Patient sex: F
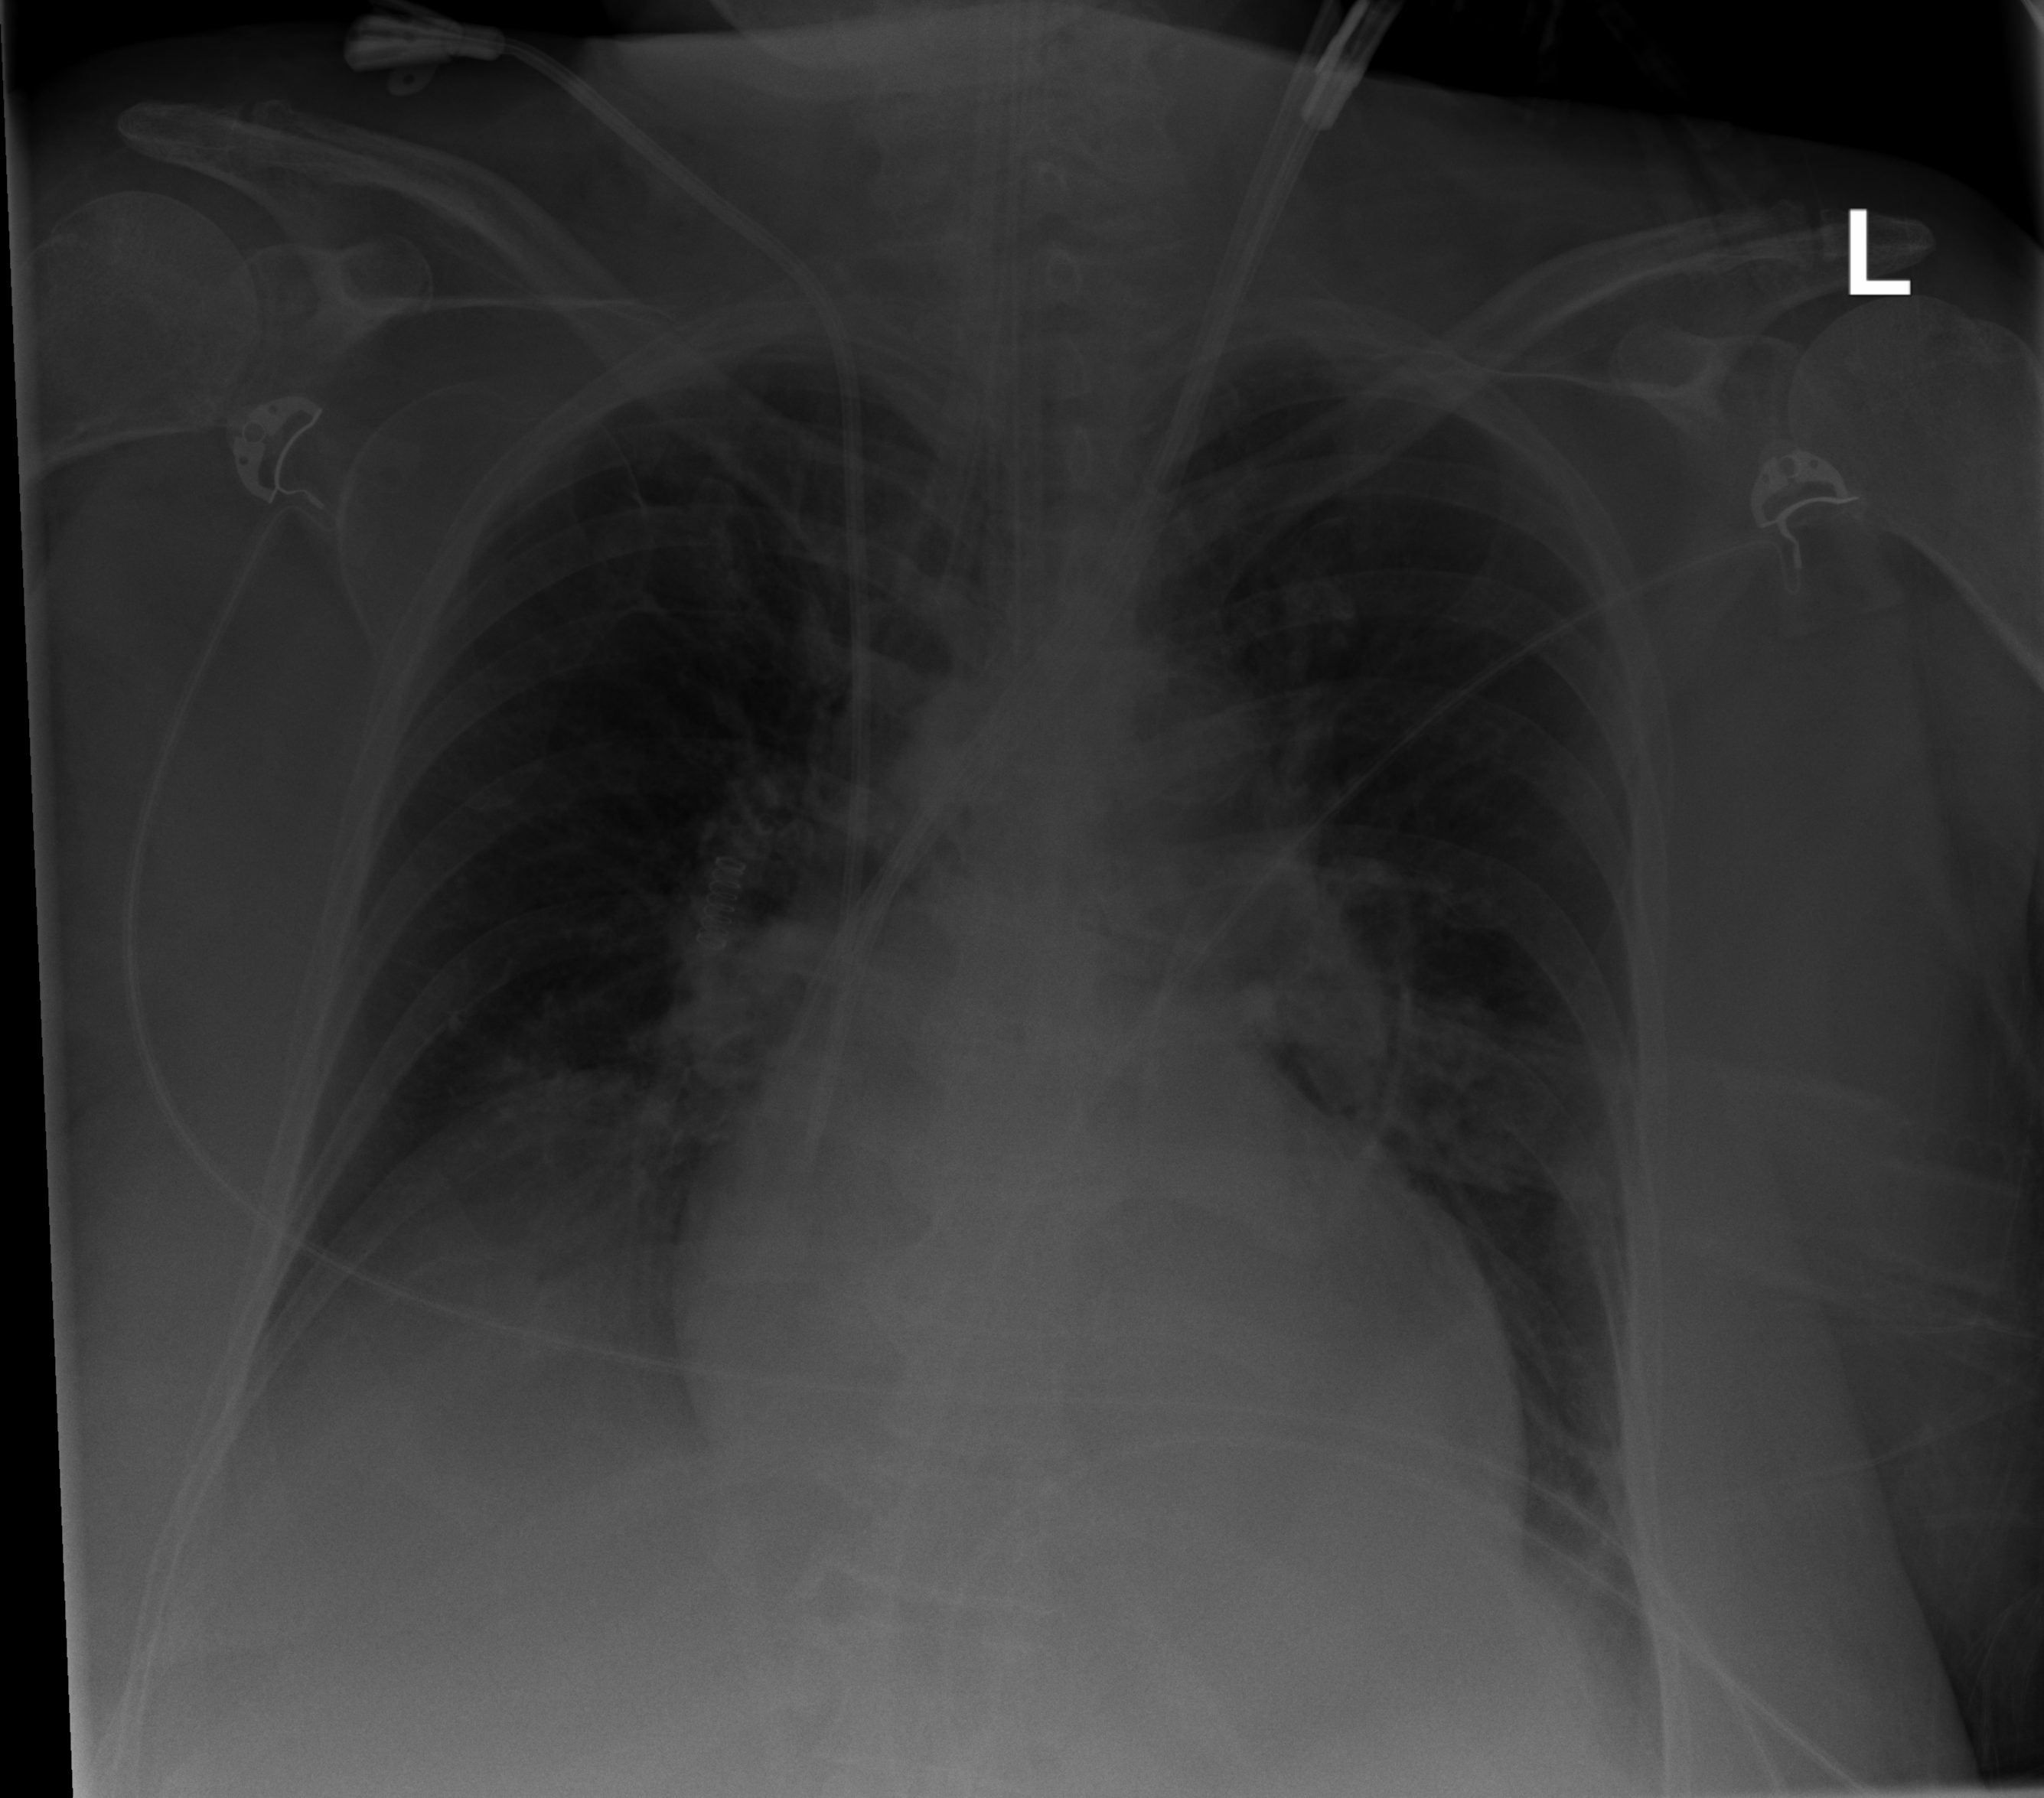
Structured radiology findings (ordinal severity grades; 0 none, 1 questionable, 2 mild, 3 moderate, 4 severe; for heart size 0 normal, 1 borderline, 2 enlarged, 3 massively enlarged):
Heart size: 1
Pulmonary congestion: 2
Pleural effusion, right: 2
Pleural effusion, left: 2
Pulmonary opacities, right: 0
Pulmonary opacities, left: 0
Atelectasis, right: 2
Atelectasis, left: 2